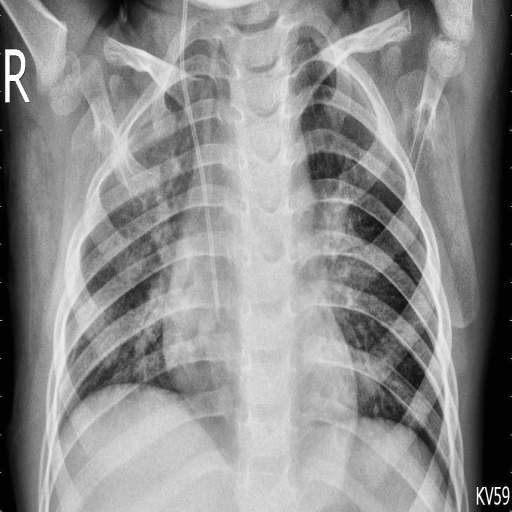
Finding: PNEUMONIA